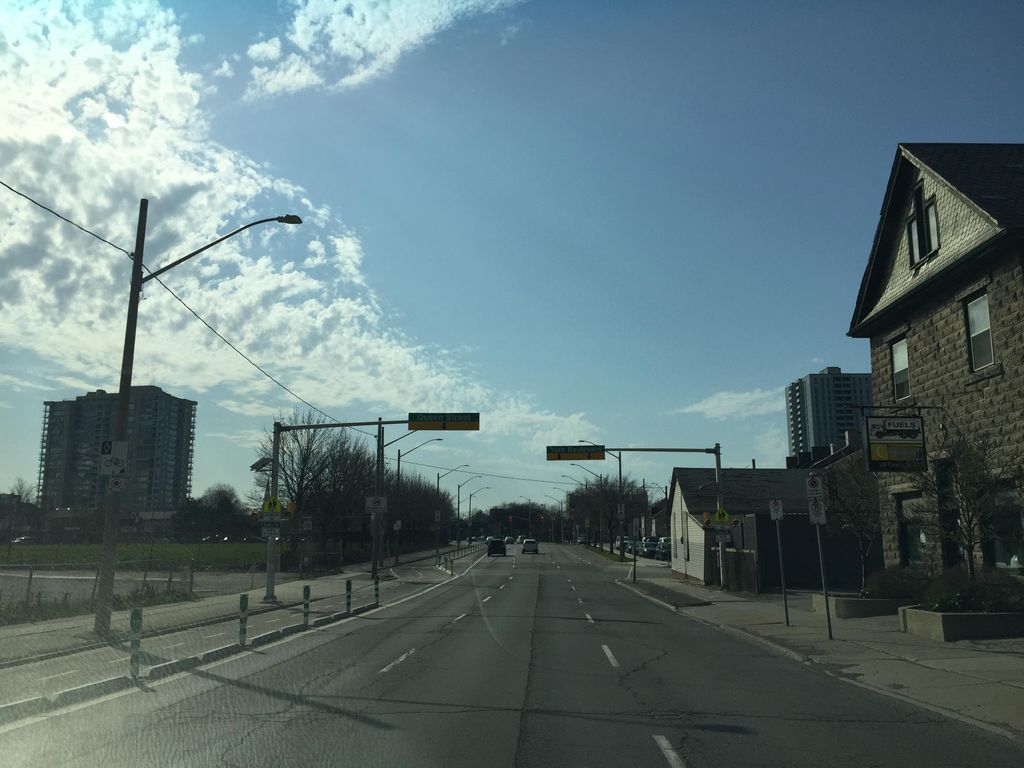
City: hamilton